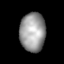
Tissue: lung
Cell type: Epithelial cells
Senescence score: 0.1731
Nuclear area (px): 972
Mean DAPI intensity: 153.503